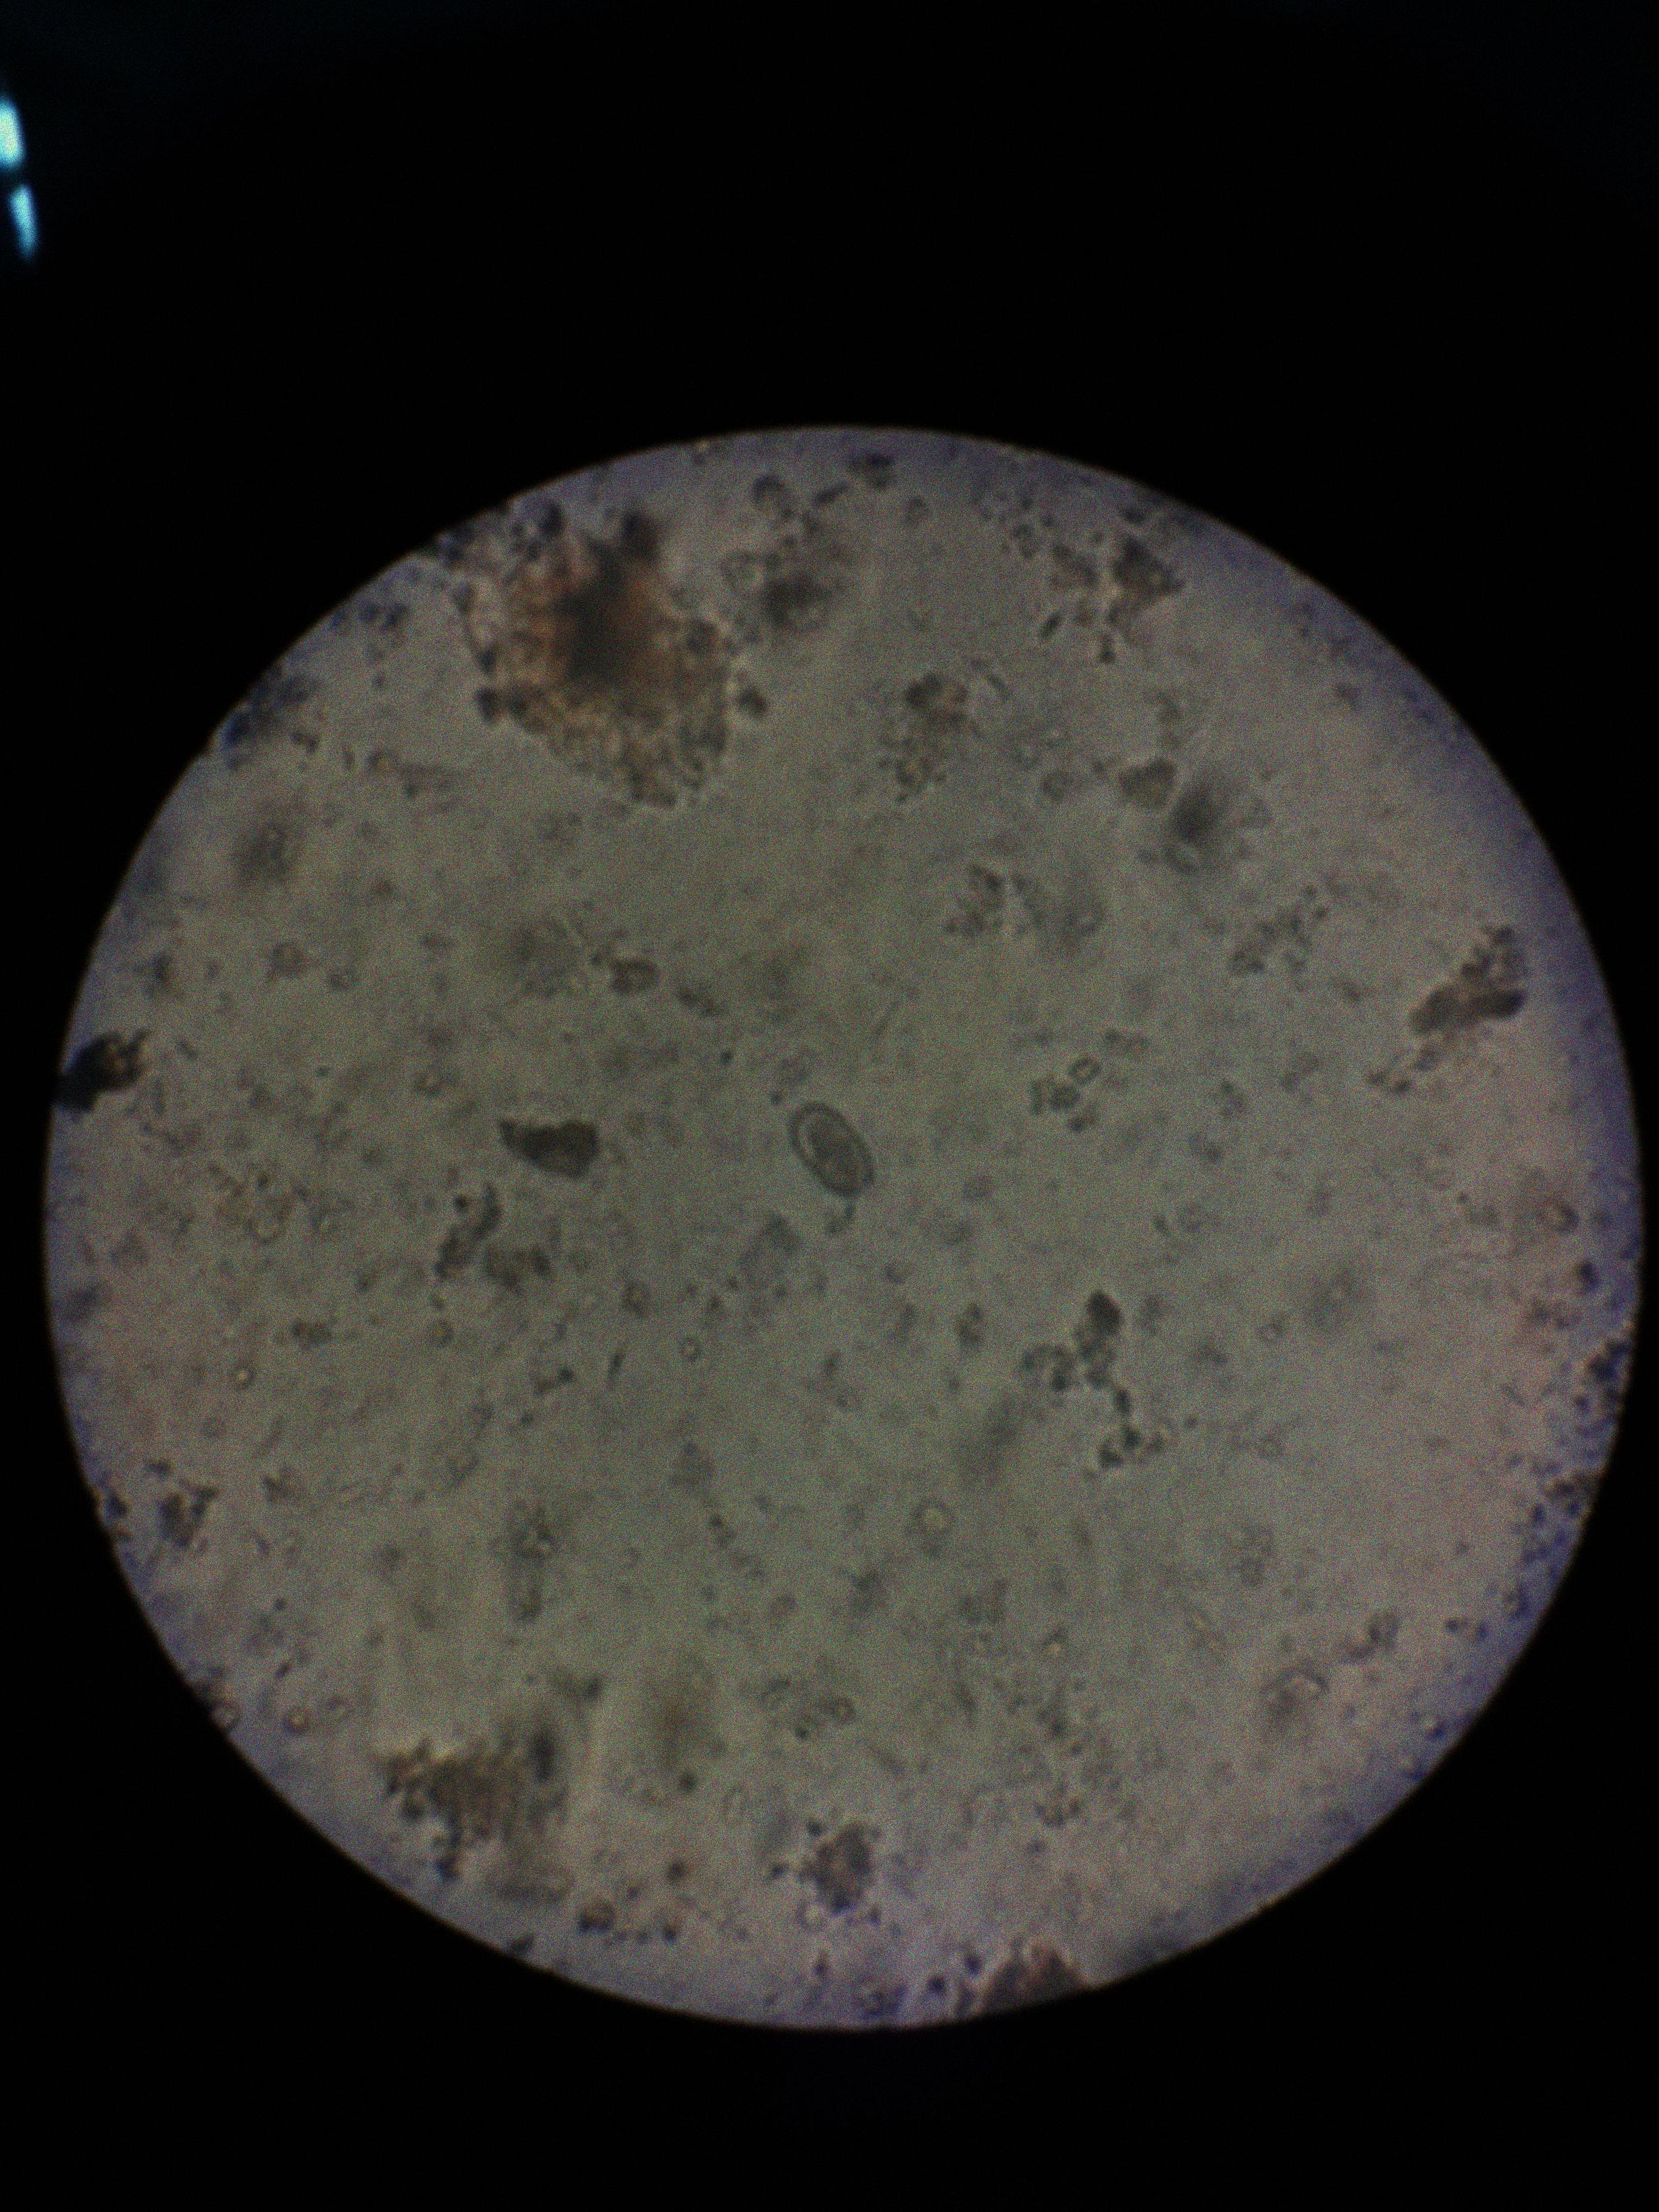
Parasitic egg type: Capillaria philippinensis